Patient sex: M
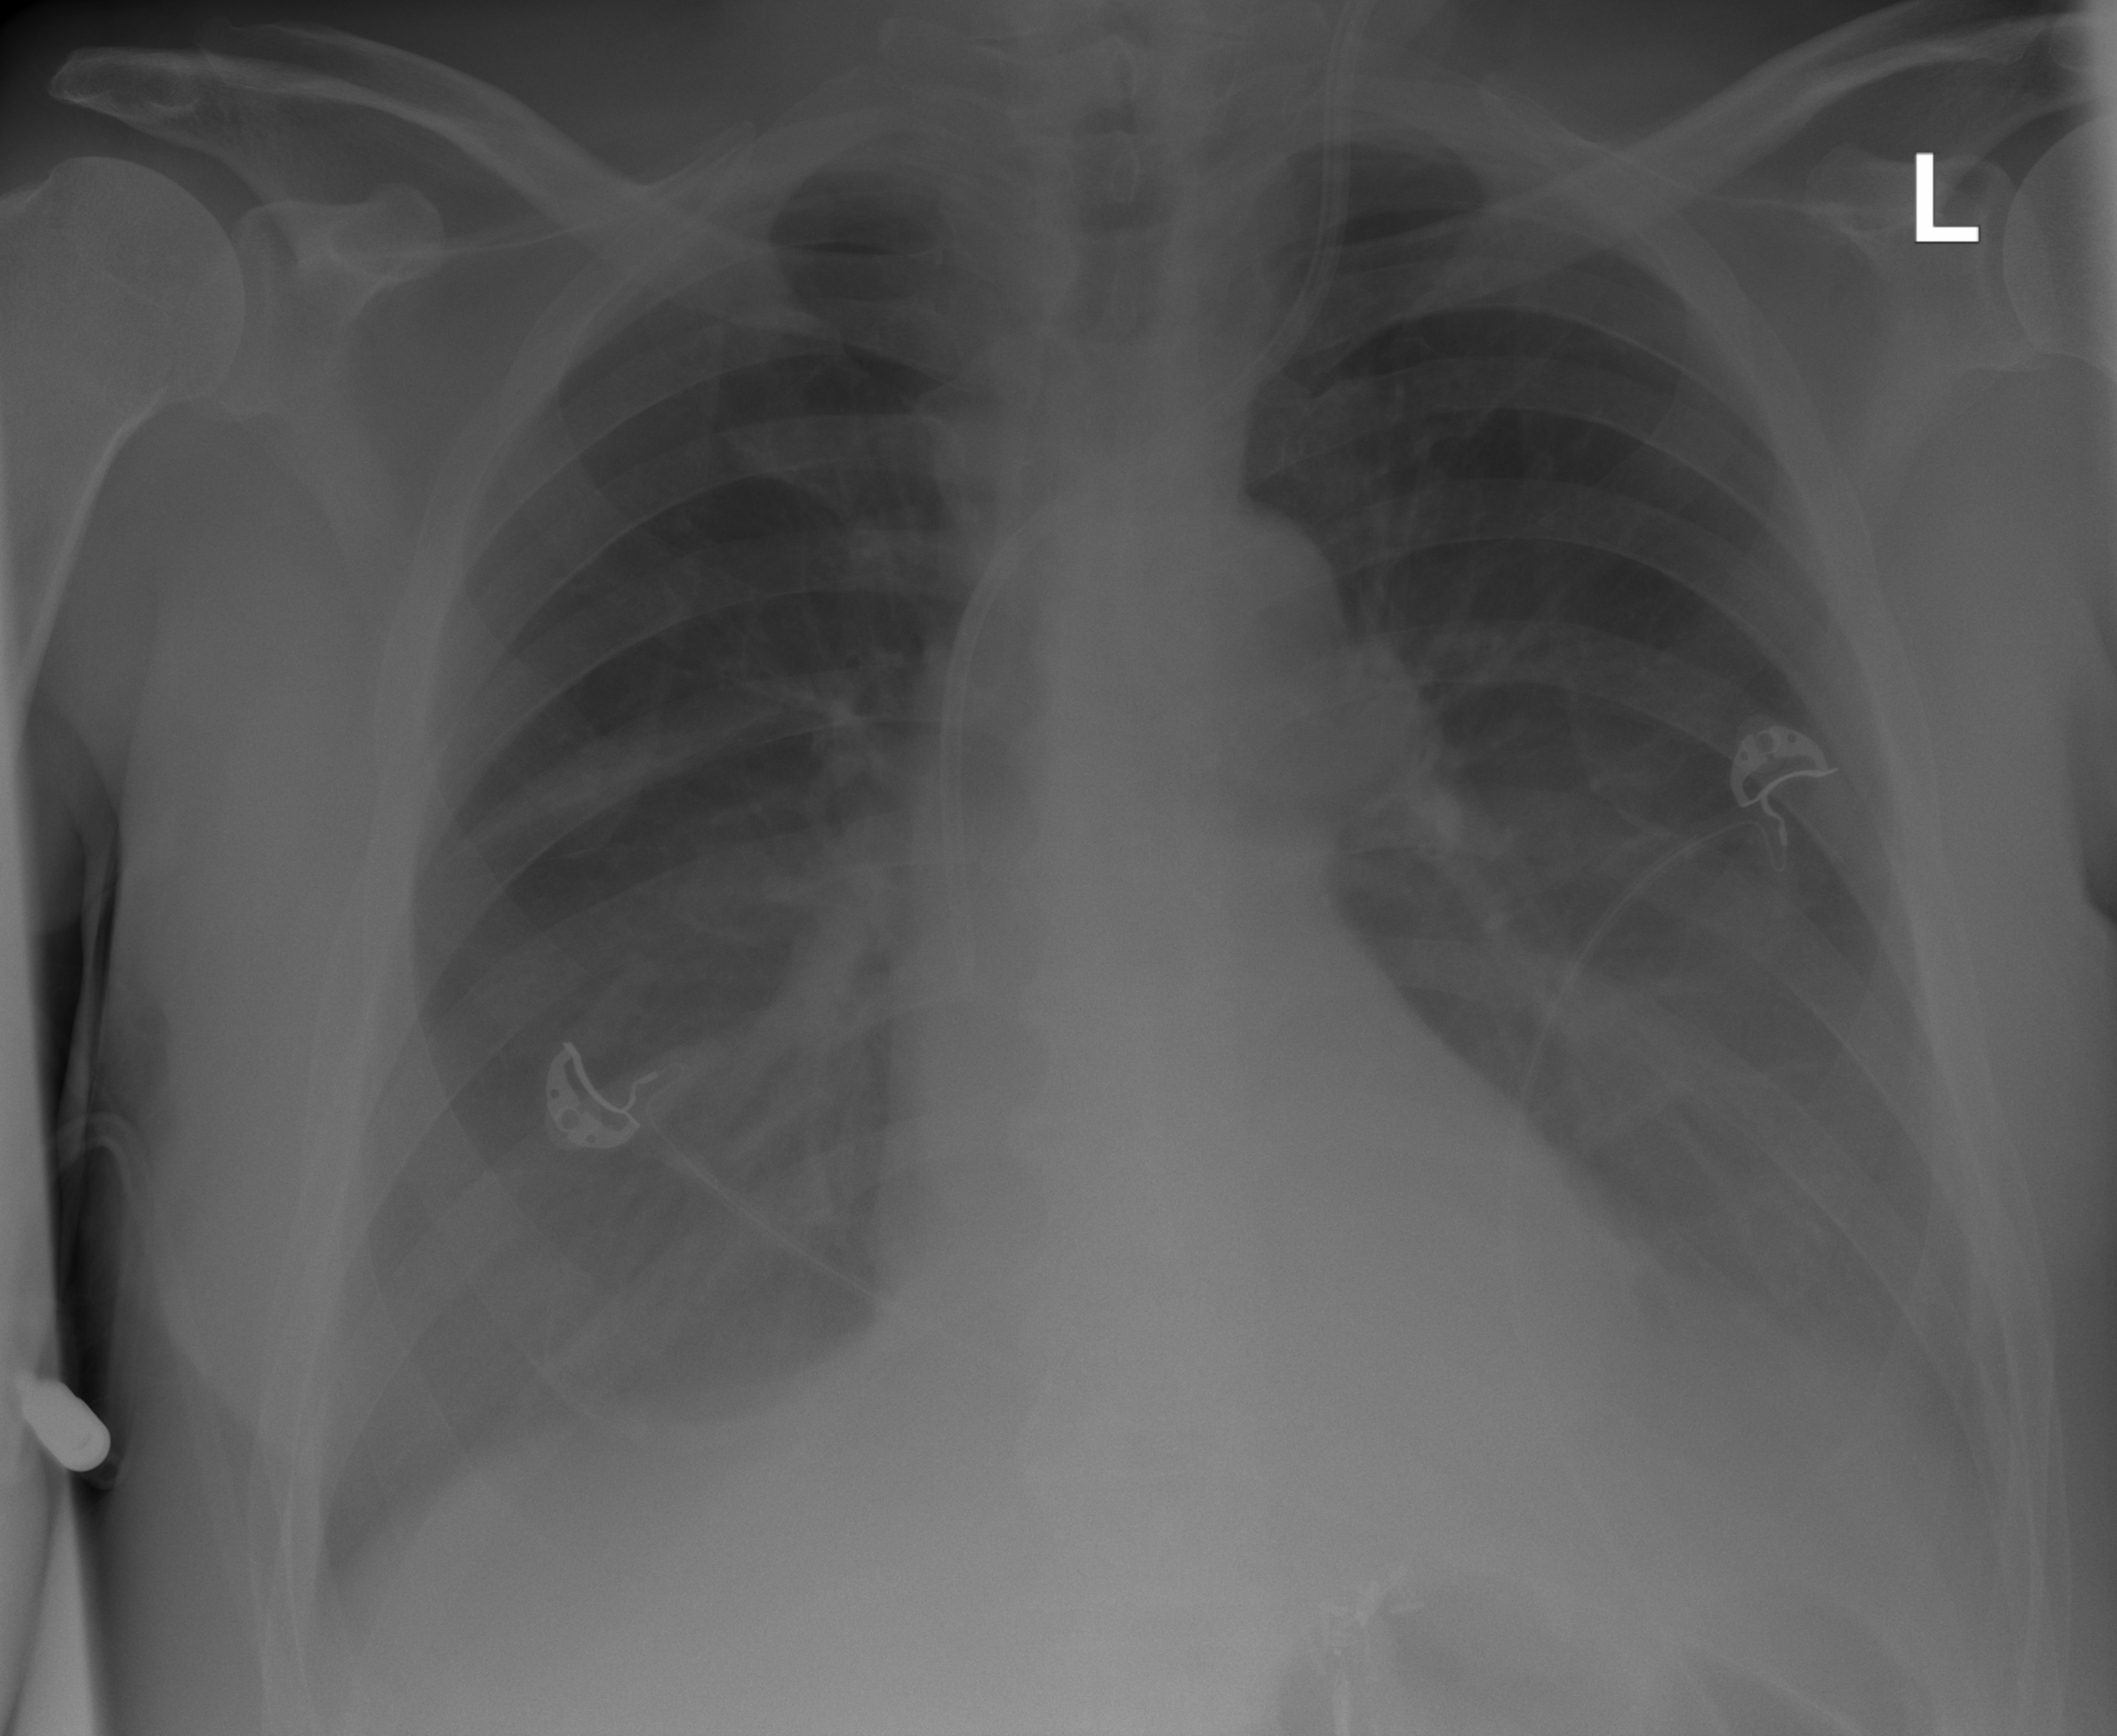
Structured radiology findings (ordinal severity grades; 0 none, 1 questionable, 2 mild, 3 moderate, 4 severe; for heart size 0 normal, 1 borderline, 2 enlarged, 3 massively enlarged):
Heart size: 0
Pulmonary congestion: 0
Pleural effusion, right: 2
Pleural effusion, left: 2
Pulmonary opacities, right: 0
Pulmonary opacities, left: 0
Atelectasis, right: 2
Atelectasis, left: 2